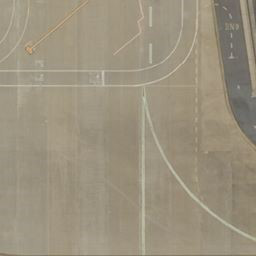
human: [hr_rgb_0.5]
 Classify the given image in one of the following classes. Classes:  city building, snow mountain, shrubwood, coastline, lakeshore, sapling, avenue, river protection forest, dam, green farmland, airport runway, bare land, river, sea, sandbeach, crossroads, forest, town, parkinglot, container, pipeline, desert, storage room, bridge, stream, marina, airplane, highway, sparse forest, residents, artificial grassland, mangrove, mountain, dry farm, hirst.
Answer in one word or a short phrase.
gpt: airport runway